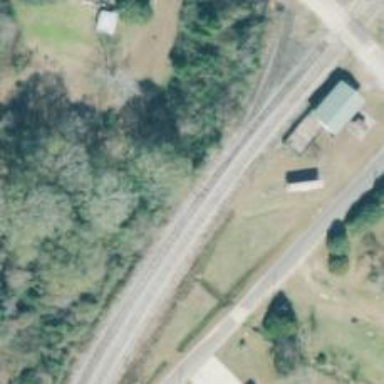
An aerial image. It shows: Railway siding with rails.